Question: I'm having a problem centering an image in css,
I have this:
'''
<div class="workcontainer3">
<div class="wc3_inside"></div>
</div>
'''
'''
.workcontainer3 {
display:box;
width: 300px;
height: 300px;
margin-left:341px;
margin-top:277px;
background-color: #68477c;
-webkit-transform: rotateX(0deg) rotateY(50deg) rotateZ(-45deg);
transform: rotateX(0deg) rotateY(60deg) rotateZ(-45deg);
position:absolute;
overflow:hidden;
}
.wc3_inside{
-webkit-transform: rotateX(0deg) rotateY(0deg) rotateZ(45deg);
transform: rotateX(0deg) rotateY(0deg) rotateZ(45deg);
max-width: 500px;
max-height: 500px;
content:url(../testeimg.jpg) 50% 50%;
}
'''
So basicaly I want to create a site, when i'll go to publish articles with images, and I want to get that image and independently of his size, i want that the image become centered in the" rhombus workcontainer3".
Like this:

So anyone knows what i'm doing wrong please?
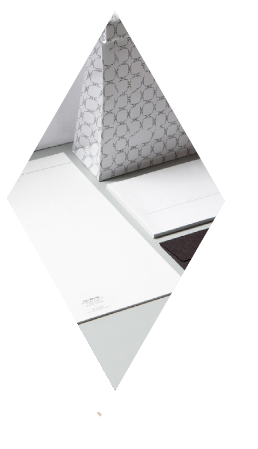
Answer: I don't know your html, but you could try this, assuming your '.wc3_inside' is inside '.workcontainer3'.
'''
.workcontainer3 {
display: table;
}
.wc3_inside {
display: table-cell;
text-align: center;
vertical-align: middle;
}
'''
<URL>